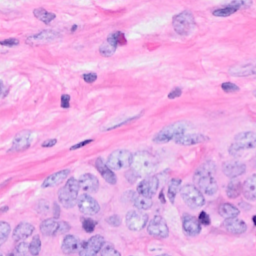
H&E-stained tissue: Breast